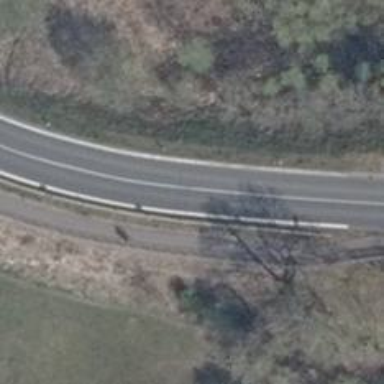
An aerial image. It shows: Secondary road with asphalt surface.